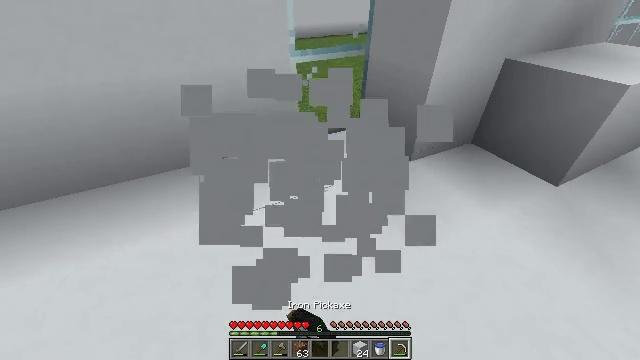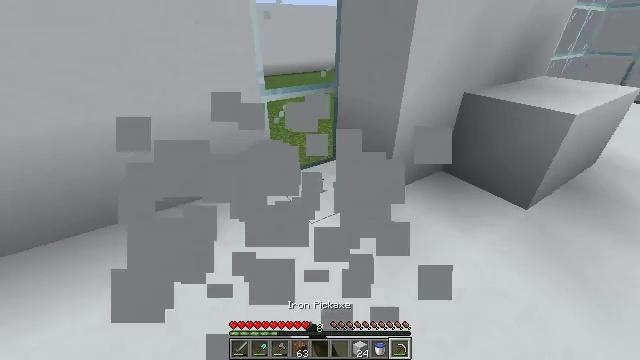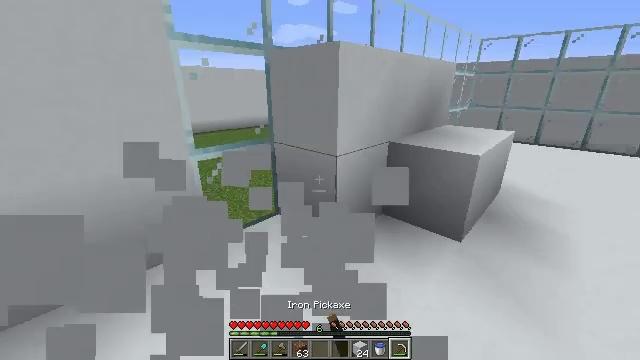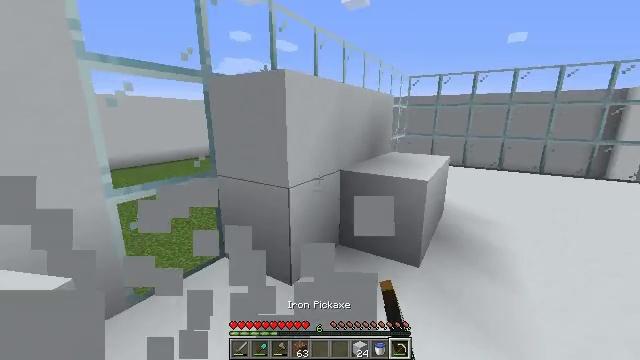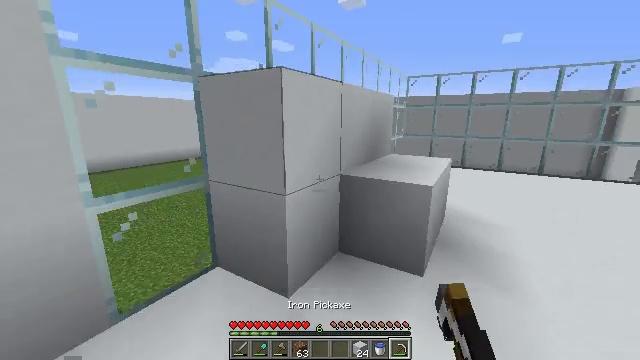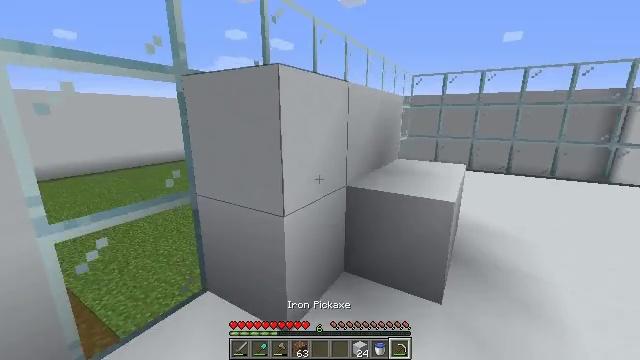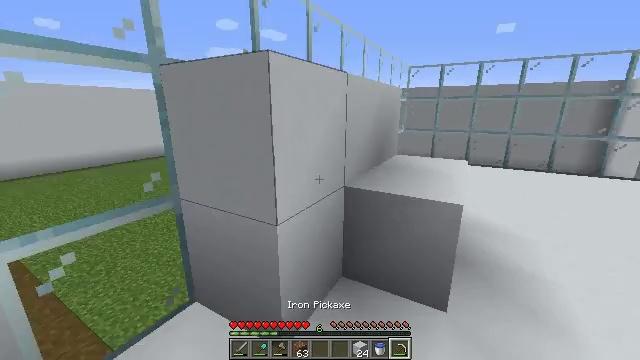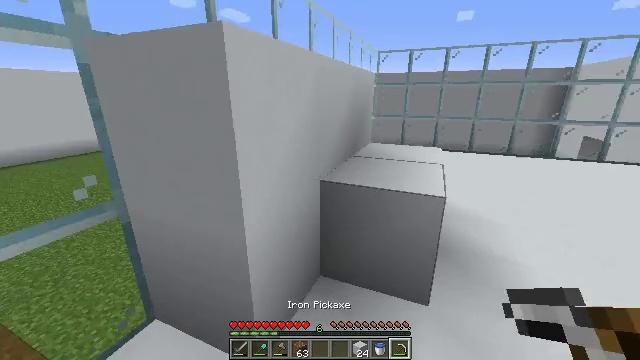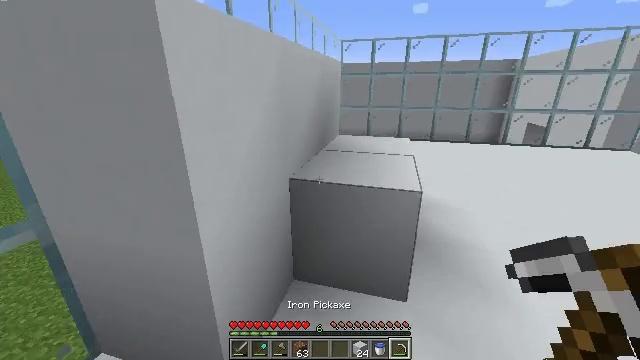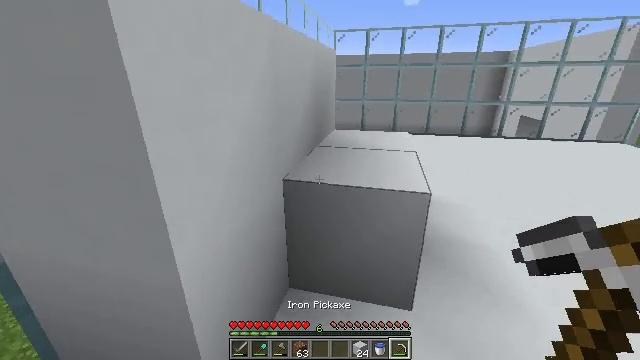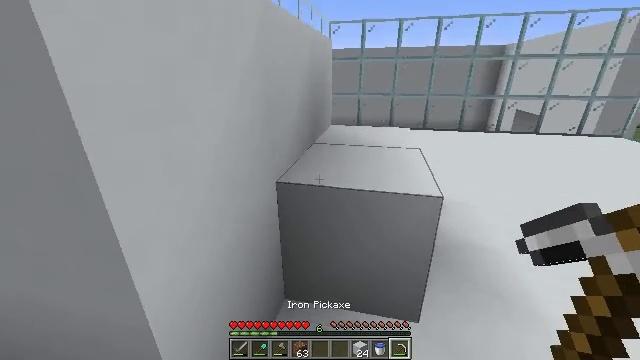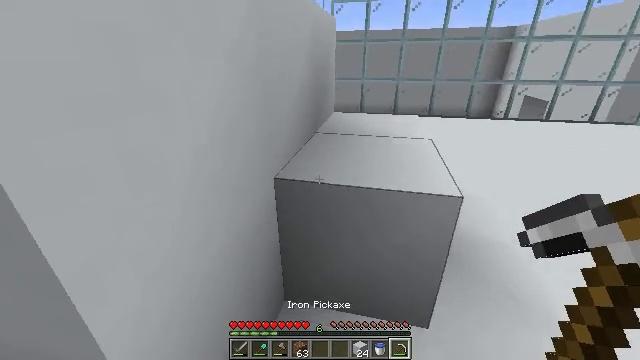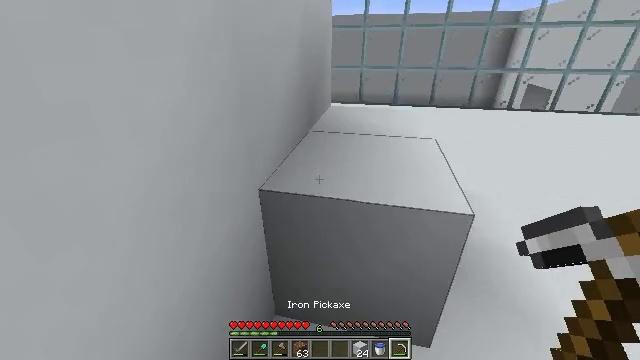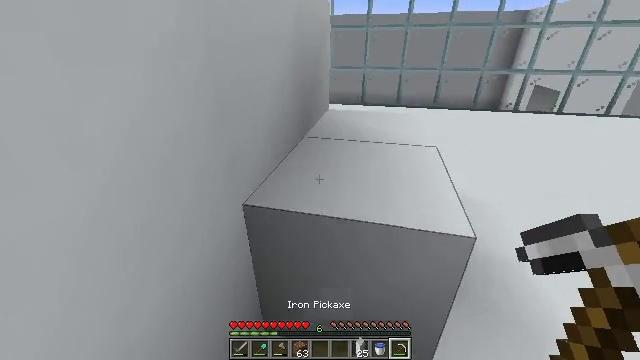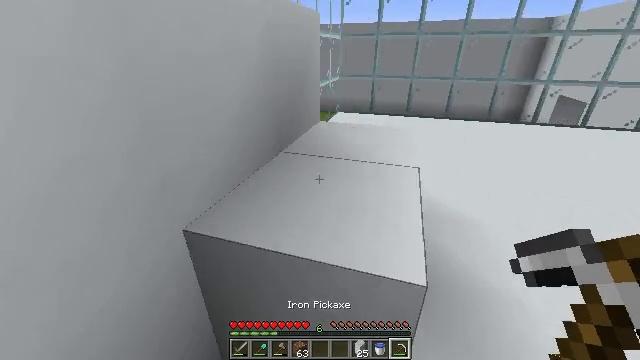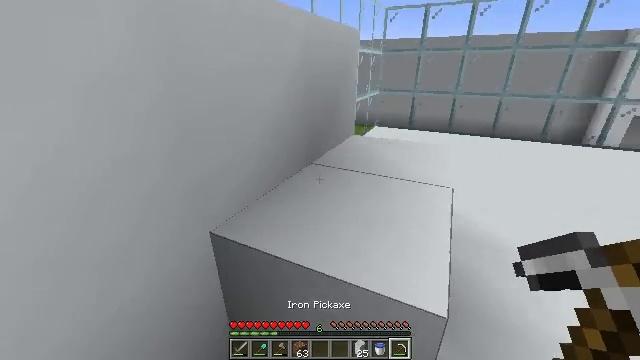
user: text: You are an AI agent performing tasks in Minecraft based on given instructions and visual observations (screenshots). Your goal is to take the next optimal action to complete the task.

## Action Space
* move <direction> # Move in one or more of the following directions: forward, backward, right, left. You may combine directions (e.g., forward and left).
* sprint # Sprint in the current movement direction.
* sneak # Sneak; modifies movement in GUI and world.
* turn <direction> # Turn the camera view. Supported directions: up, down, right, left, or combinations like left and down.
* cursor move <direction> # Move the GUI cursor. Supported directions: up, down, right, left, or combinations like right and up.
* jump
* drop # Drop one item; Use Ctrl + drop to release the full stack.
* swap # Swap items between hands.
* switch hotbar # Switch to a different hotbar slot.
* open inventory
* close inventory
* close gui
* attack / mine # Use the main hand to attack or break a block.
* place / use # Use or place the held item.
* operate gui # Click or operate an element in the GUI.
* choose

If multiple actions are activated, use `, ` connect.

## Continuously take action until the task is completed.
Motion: motion action
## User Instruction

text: Attack the white concrete block to obtain it.
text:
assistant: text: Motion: move forward, turn right and up
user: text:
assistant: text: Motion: move forward, turn right and up
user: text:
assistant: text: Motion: move forward, turn right and up
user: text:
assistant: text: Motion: move forward
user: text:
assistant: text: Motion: move forward
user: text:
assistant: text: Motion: move forward, turn right and down
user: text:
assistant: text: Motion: move forward, turn right and down
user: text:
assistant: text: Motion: move forward, turn right and down
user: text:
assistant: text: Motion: move forward, turn right and down
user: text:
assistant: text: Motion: move forward, turn right and down
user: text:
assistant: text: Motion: move forward, turn down
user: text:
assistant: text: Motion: move forward and move right, turn down
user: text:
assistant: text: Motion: move right
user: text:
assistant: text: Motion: move right, turn left and up
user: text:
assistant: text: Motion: move right, turn left and up
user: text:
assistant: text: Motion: move right, turn left and up
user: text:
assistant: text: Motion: move right
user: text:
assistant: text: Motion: move right, turn left and down
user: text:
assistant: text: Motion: move right, turn left and down
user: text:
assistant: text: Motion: attack / mine
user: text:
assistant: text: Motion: attack / mine
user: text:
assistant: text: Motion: attack / mine
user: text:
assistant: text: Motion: attack / mine
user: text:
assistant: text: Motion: attack / mine
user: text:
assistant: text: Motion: attack / mine
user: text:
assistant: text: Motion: attack / mine
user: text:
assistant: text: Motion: attack / mine
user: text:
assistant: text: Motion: attack / mine
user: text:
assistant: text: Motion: attack / mine
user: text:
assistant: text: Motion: attack / mine